Question: I have to give a delete thumbnail animation in my ipad application just like iphone/ipad applications delete effect.
Any body help me please sample photo is attached
If you need more details then kindly mention it in comments
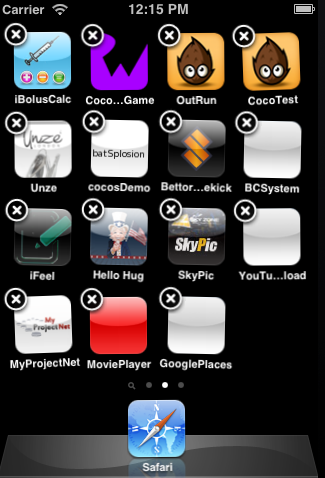
Answer: I have done this using 'CGAffineTransformMakeRotation'. Don't know there is some other better method. But What I have done is my logic you can copy that as it is and you just need to add a delete button on the left top of that view. In the following code I am just animating the thumbnail or any view just like iPad does on its home screen. One thing, You need to declare int direction globally. and every time when you will call this method you will set direction = 1;
'''
-(void)shakeToDelete:(UIView *)shakeMe
{
[UIView animateWithDuration:0.1 animations:^
{
shakeMe.transform = CGAffineTransformMakeRotation(0.05 * direction);
}
completion:^(BOOL finished)
{
direction = direction * -1;
[self shakeToDelete:shakeMe];
}];
}
'''
/// edit
I tried this way and got it working in my sample screen as attached in photo